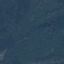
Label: Forest